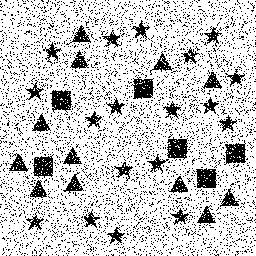
Squares: 6
Triangles: 12
Stars: 18
Total shapes: 36